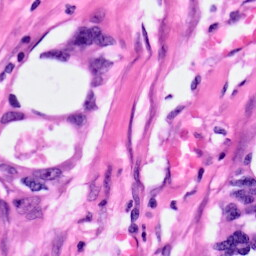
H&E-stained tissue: Pancreatic